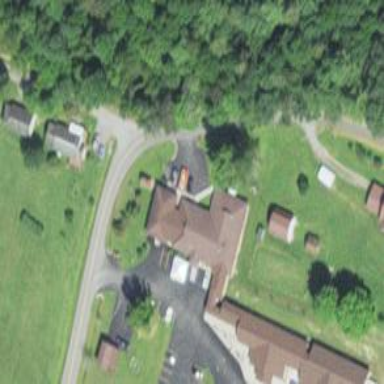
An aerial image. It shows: Healthcare clinic.